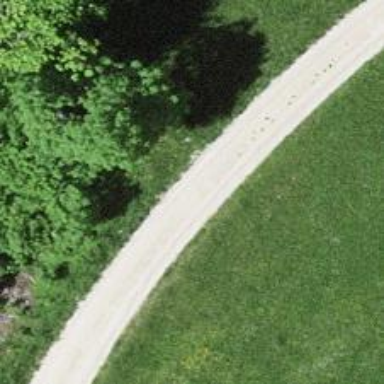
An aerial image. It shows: Track road.